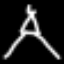
Label: The Eiffel Tower